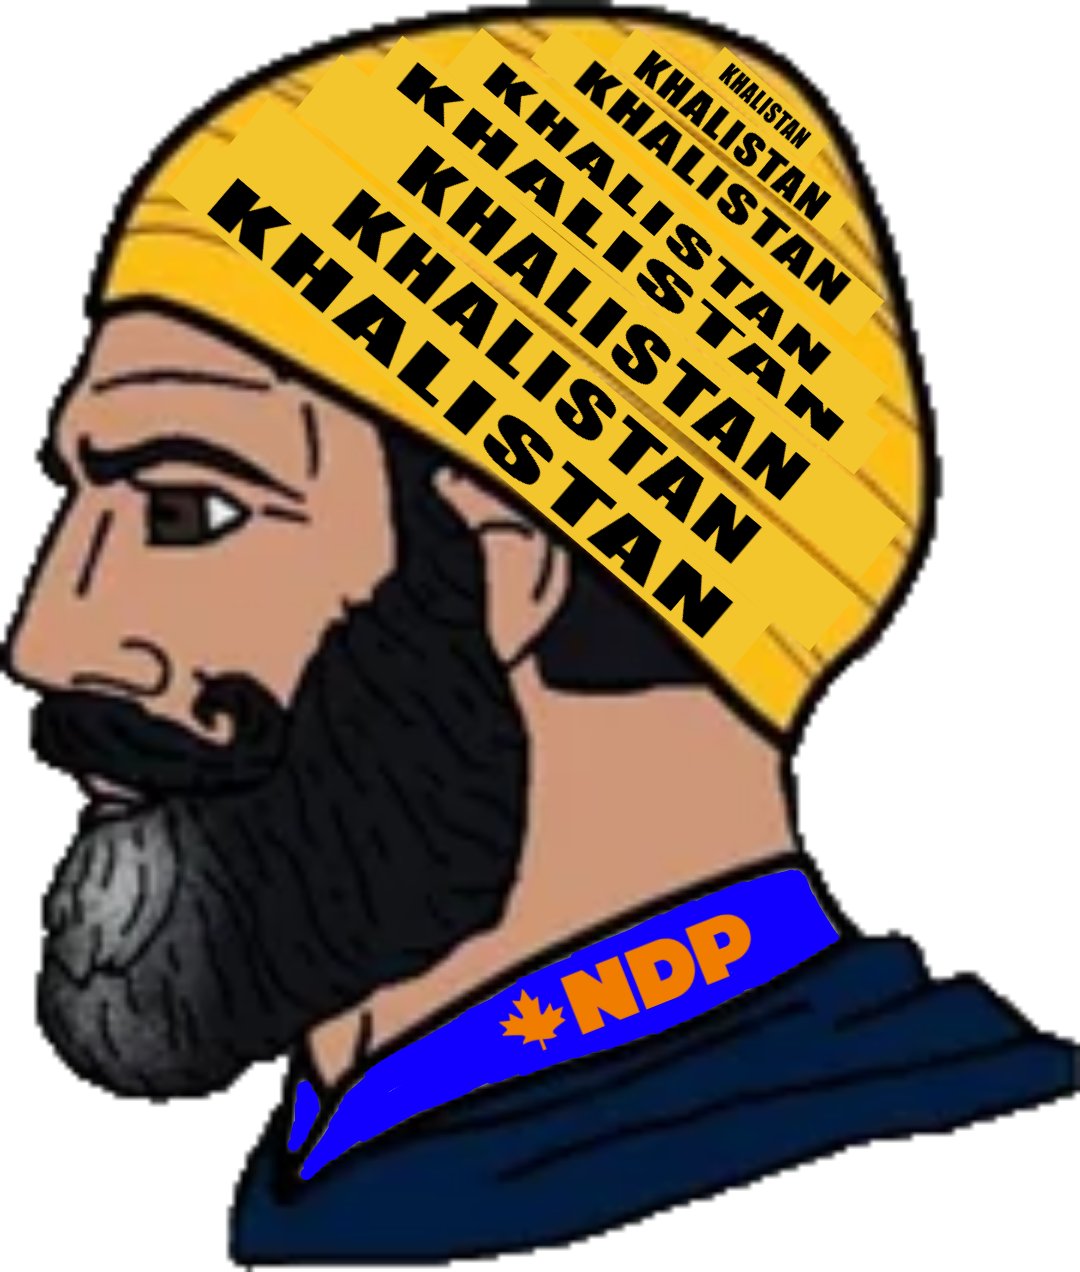
Label: 4_Yes_Chad